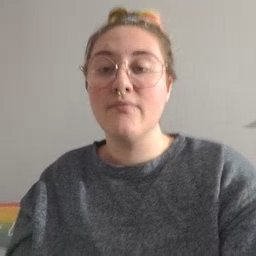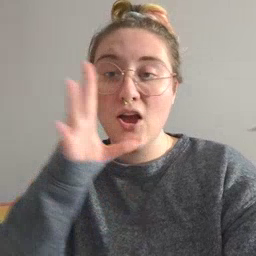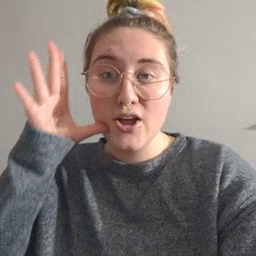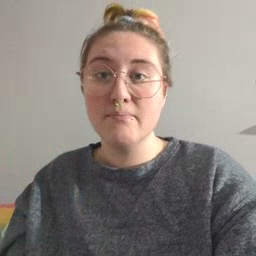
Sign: farm